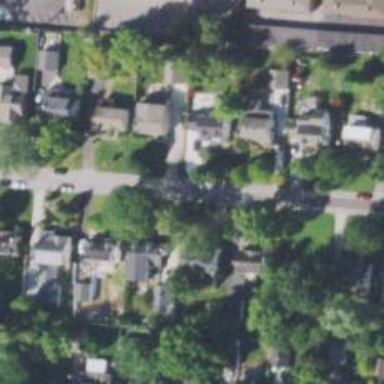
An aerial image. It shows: Residential driveway used as service road.